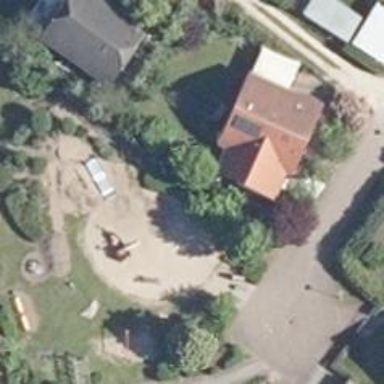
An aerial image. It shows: Playground with sand surface.